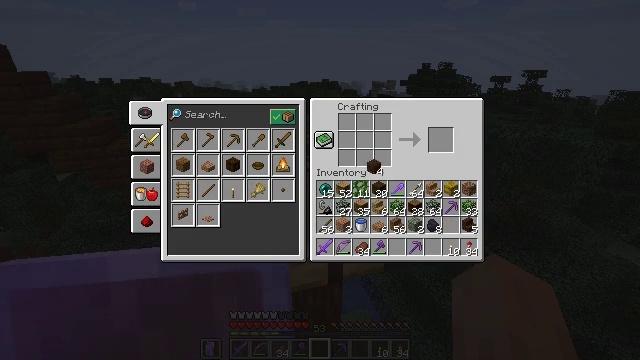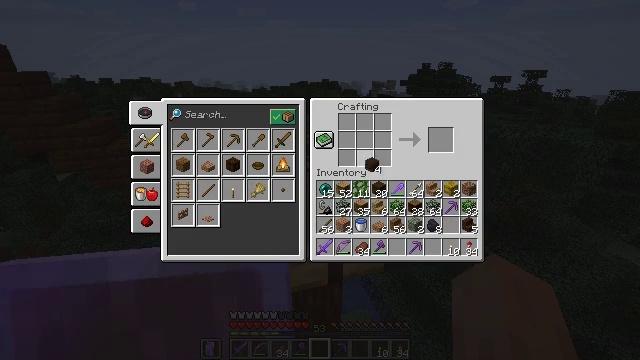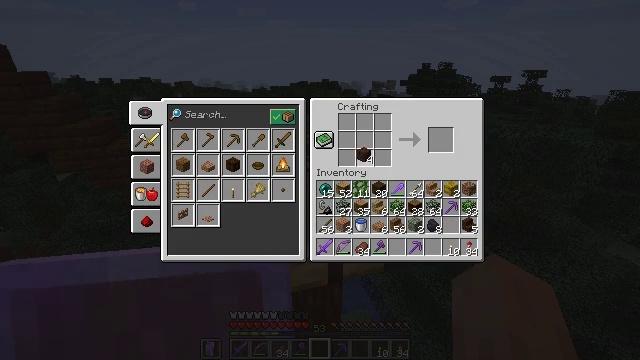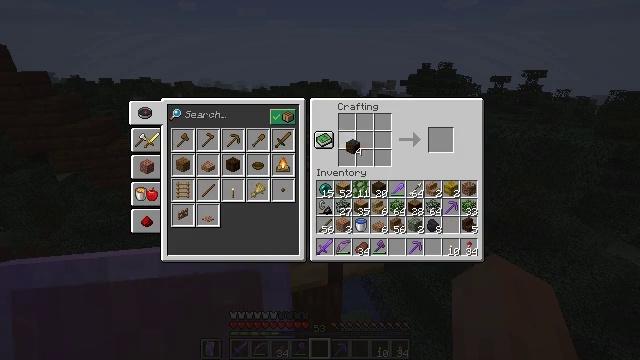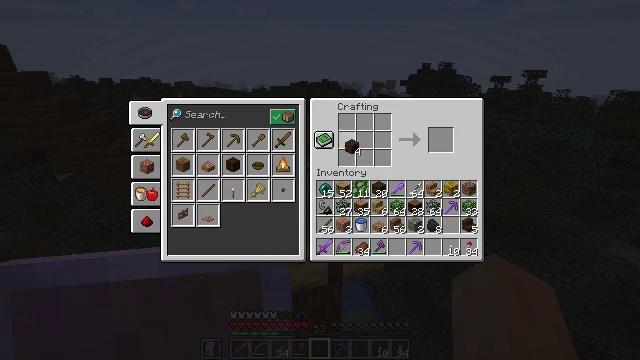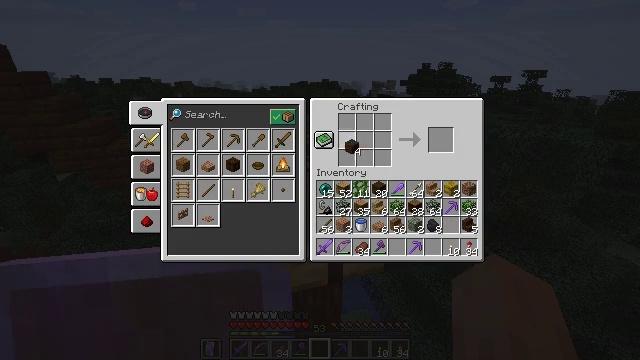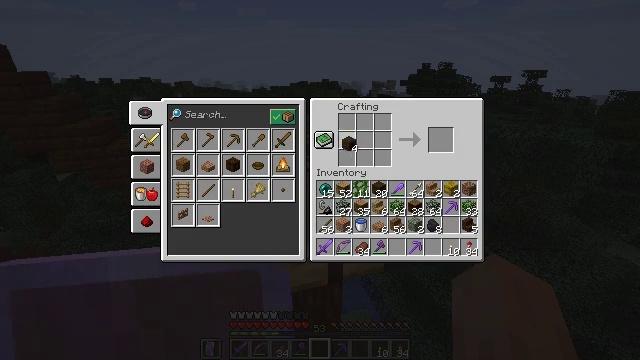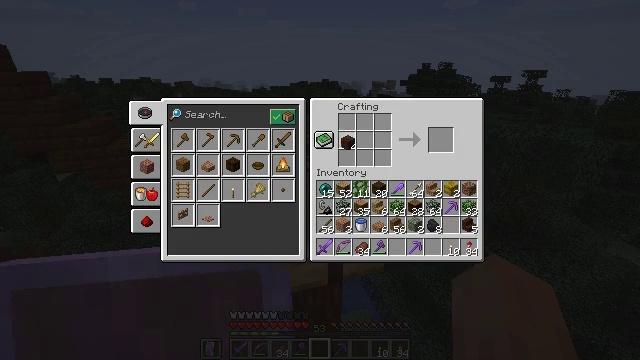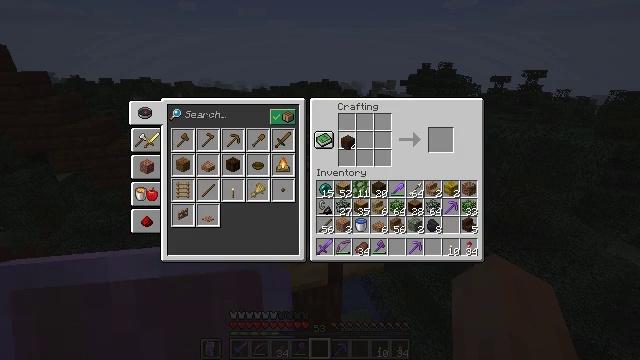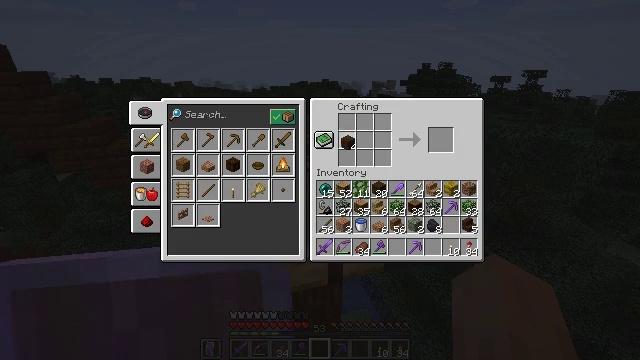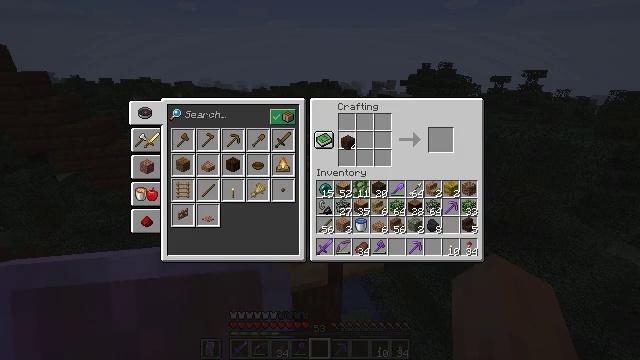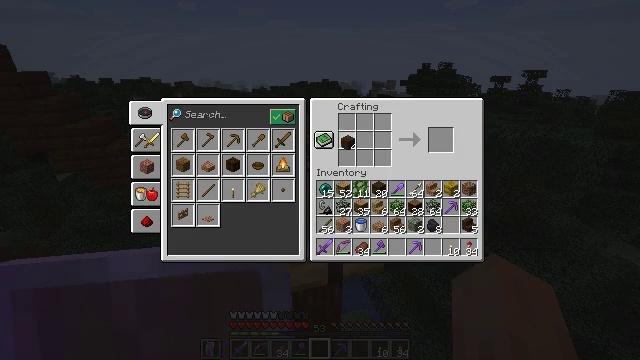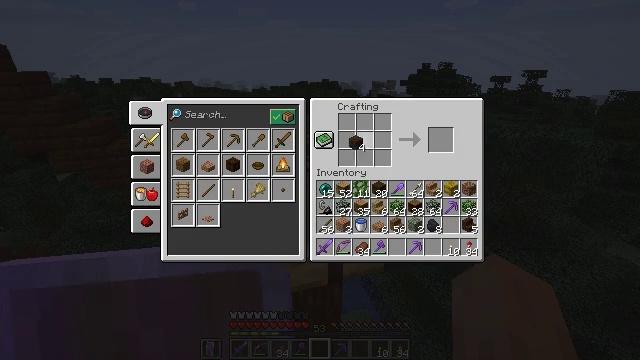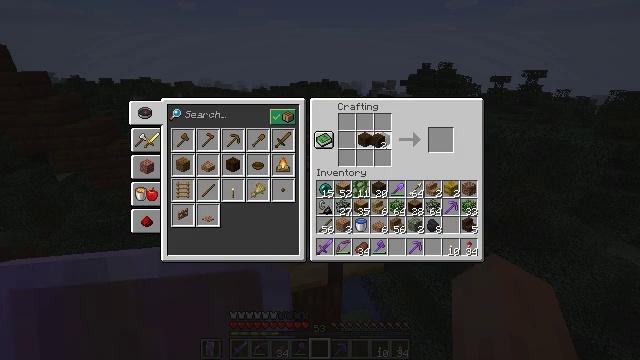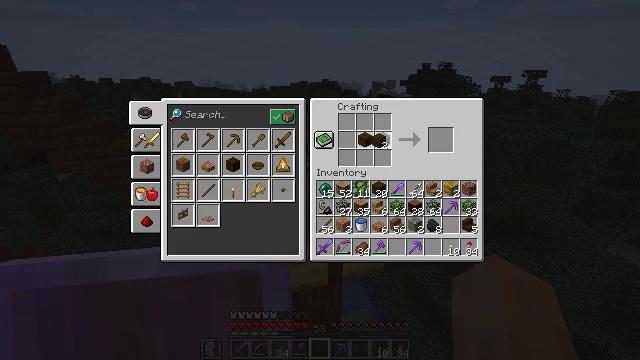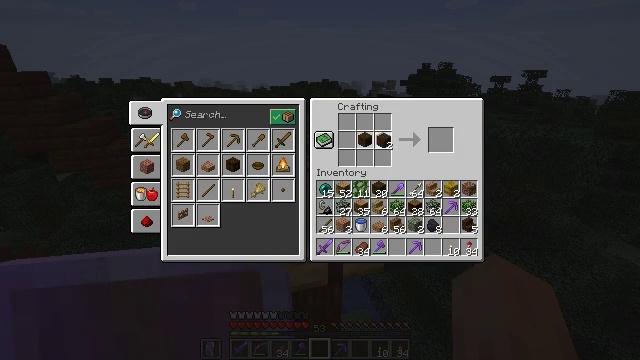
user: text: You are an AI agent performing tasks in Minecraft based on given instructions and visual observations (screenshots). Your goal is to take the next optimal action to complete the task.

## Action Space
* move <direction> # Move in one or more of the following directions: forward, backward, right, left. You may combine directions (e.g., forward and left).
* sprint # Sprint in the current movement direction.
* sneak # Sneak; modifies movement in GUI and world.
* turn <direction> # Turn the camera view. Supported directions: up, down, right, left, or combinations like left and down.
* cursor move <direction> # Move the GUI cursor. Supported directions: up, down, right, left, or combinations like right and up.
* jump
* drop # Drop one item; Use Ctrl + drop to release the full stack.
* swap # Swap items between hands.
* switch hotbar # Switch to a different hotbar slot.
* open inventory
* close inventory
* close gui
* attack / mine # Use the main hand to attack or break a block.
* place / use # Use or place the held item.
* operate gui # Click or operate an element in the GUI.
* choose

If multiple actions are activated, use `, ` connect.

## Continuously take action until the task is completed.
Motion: motion action
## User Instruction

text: Open the crafting table to craft a dark oak slab.
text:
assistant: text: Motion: no_op
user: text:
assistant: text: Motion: turn left and up
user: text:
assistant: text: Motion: turn left and up
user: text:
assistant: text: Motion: no_op
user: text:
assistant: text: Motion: no_op
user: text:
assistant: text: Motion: no_op
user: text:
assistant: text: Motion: no_op
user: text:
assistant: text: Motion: no_op
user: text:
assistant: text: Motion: no_op
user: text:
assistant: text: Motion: use / place
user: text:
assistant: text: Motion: use / place
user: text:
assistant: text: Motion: turn right, use / place
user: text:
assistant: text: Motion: turn right, use / place
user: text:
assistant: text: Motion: use / place
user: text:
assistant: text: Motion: use / place
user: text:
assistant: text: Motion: use / place
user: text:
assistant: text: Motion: use / place
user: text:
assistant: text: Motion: use / place
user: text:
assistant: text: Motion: use / place
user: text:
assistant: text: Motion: use / place
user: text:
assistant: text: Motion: use / place
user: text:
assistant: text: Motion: no_op
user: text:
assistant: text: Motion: turn left
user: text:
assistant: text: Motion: no_op
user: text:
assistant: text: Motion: turn left
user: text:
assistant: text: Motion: no_op
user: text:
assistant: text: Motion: no_op
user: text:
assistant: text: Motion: no_op
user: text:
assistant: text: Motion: no_op
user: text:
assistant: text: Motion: no_op